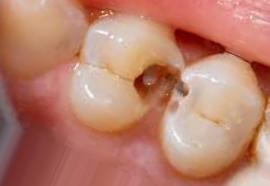
Condition: Caries